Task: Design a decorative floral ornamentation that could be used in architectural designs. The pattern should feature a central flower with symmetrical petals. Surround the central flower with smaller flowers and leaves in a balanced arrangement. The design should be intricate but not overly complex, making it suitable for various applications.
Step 968:
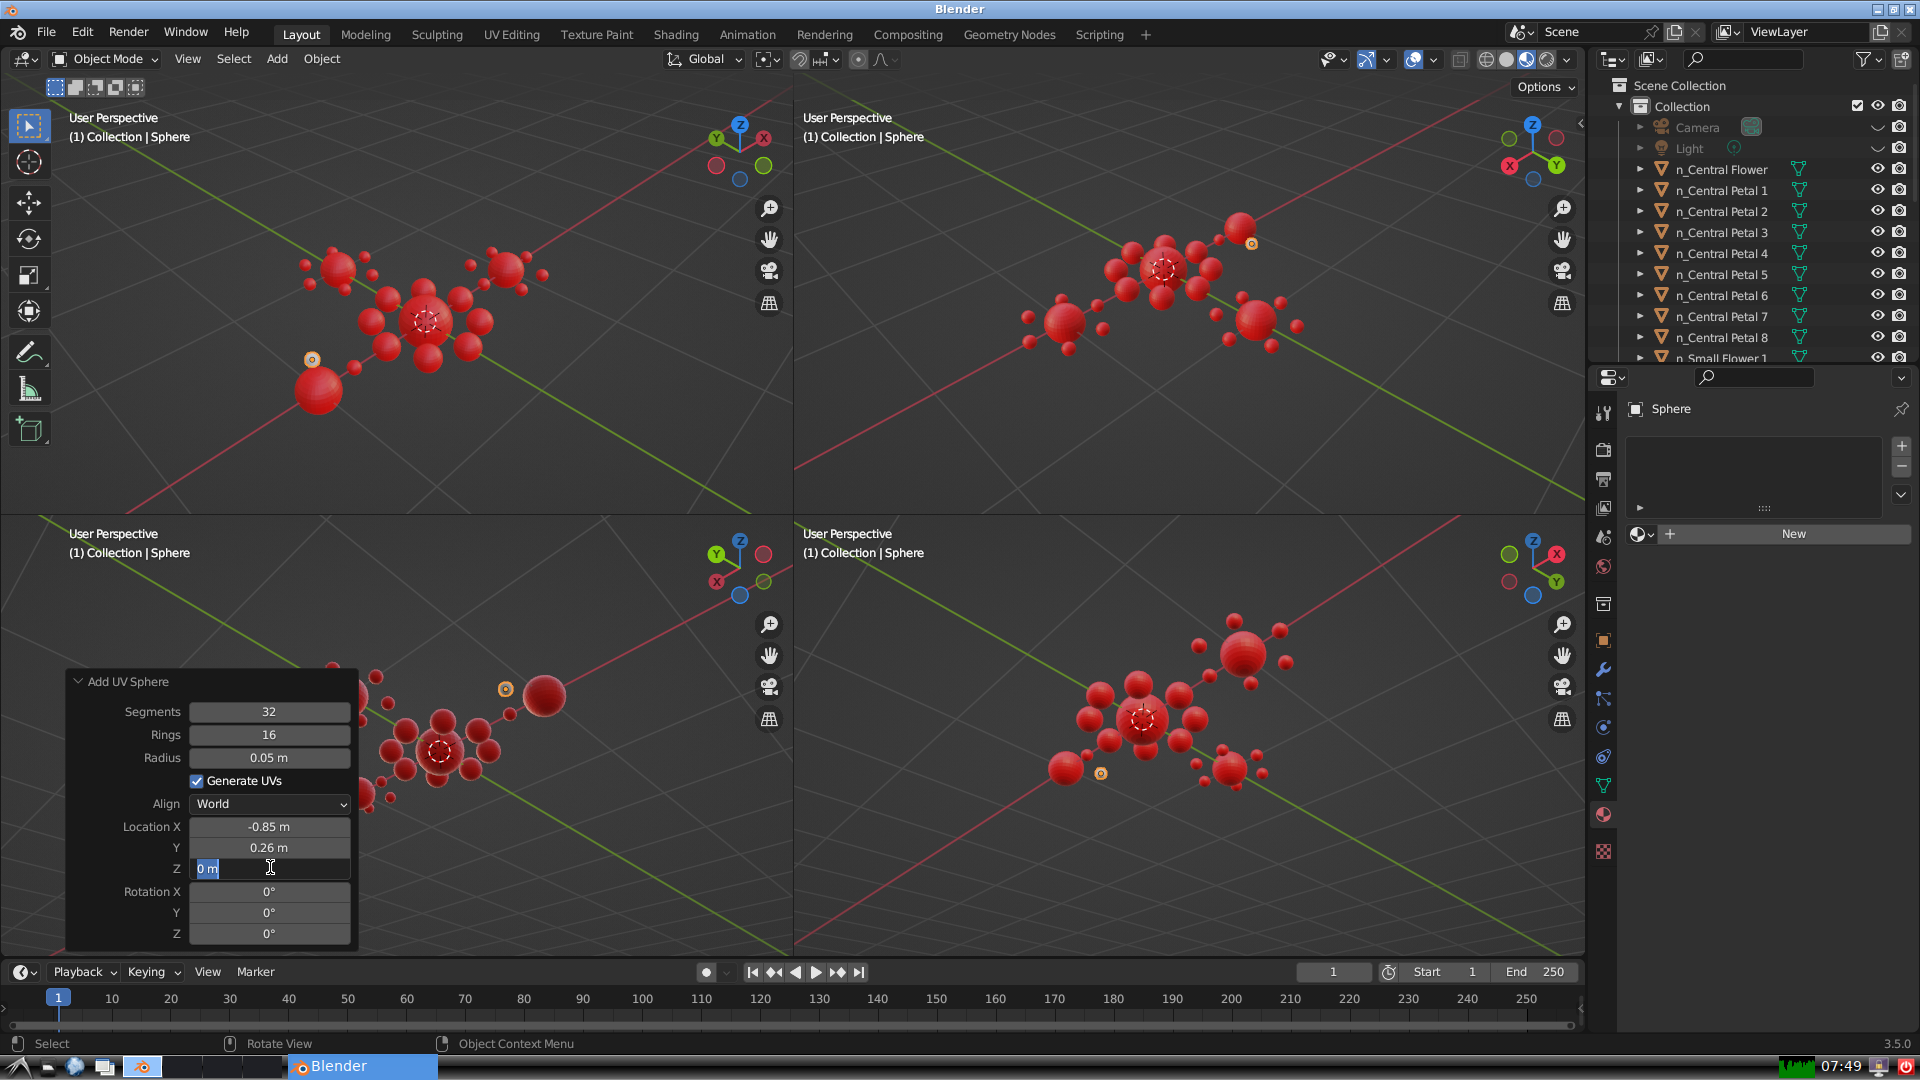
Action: input_text: 0.0